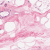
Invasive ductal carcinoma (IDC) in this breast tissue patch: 0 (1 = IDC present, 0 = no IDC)